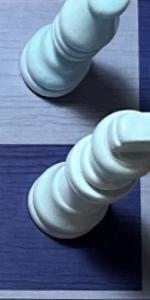
Label: King_White